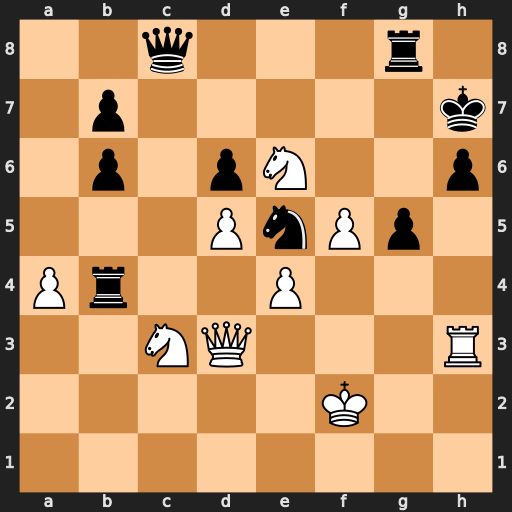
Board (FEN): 2q3r1/1p5k/1p1pN2p/3PnPp1/Pr2P3/2NQ3R/5K2/8
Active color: w
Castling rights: -
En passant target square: -
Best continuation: Rxh6+ Kxh6 Qh3#